Question: I'm using UIWebView to load local 5 pages pdf file, the page content is perfect in iPhone (3.5 inch), but it's not resized appropriately in 4-inch, check the screen shot.
How can I fix it?
Thanks

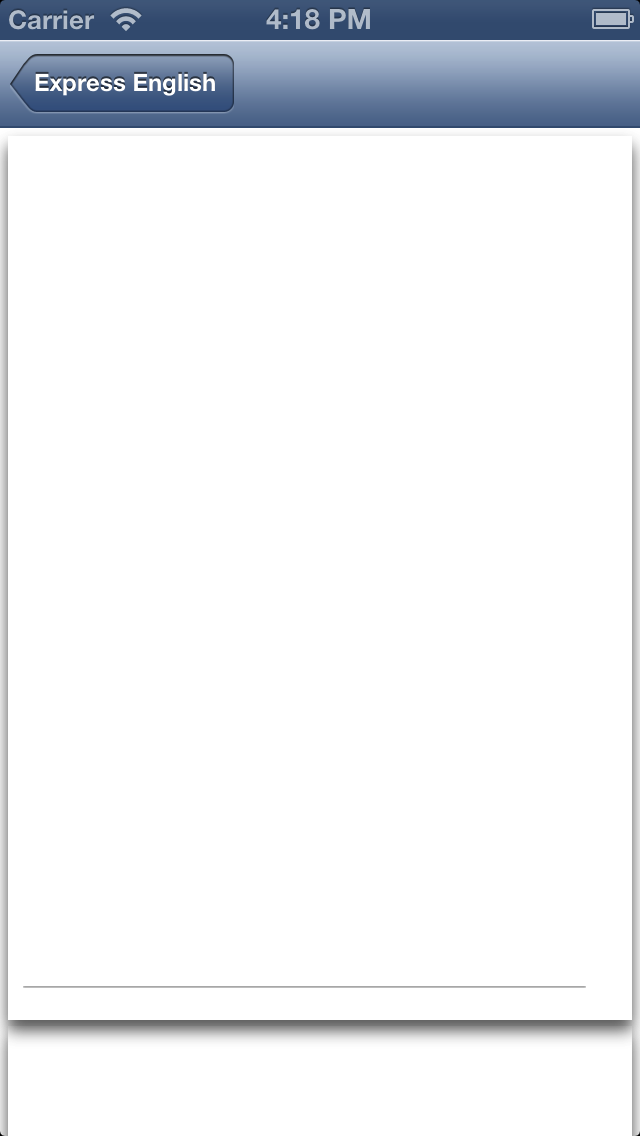
Answer: I dont think you can fix it. UIWebView pdf's to make them fit the iPhone screen, but it wont them.
If the pdf is local as you say, you could always include 2 pdf files, one for iPhone 4inch and one for 3.5inch.